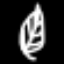
Label: leaf